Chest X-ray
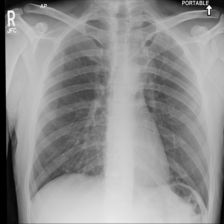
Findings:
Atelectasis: negative
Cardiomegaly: negative
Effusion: negative
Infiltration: negative
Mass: negative
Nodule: negative
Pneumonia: negative
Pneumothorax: negative
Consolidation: negative
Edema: negative
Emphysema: negative
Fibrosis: negative
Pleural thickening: negative
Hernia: negative